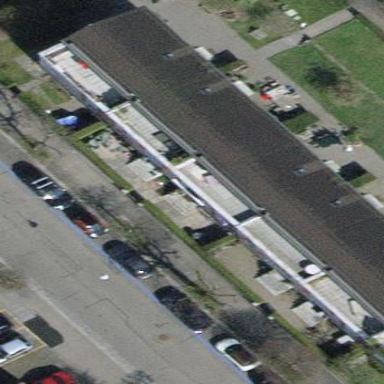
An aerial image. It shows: Terrace building with gabled roof.